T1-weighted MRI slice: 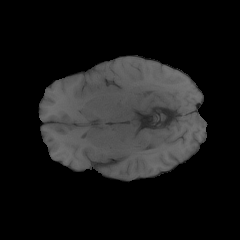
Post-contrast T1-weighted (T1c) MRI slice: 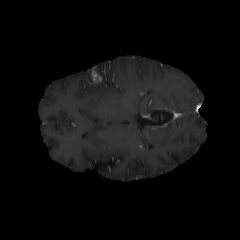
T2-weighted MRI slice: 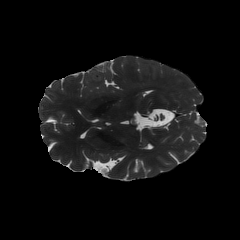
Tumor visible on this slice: yes